Interaction volume radius: 10 \u00c5
Interaction volume height: 20 \u00c5
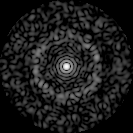
Disorder parameter: 0.856